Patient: sex M, age 74
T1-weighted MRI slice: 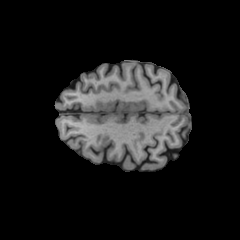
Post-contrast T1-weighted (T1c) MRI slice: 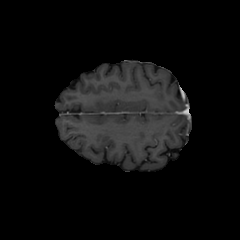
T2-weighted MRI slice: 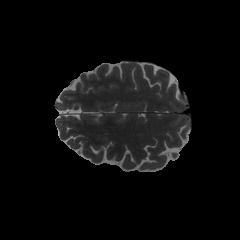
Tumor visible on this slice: no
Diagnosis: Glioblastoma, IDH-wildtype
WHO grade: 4